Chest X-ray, PA view. Patient: 46 years old, sex M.
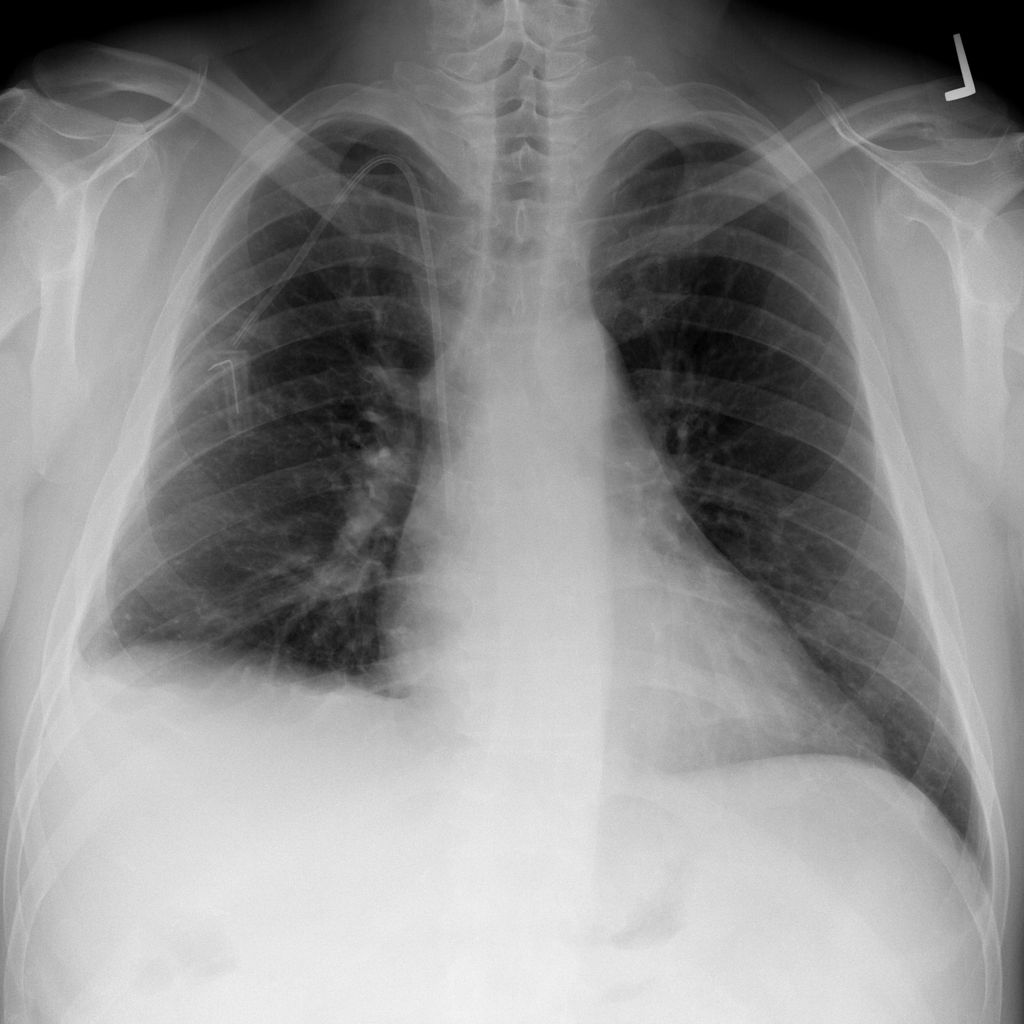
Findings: No Finding